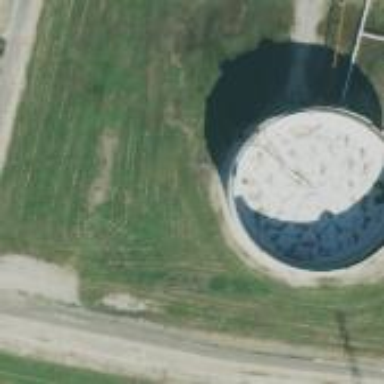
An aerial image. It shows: Storage tank building.